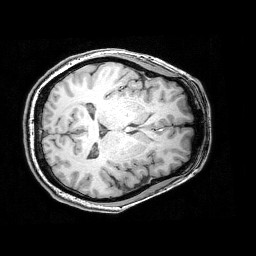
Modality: T1w
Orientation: axial